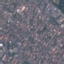
Land use / land cover: Residential